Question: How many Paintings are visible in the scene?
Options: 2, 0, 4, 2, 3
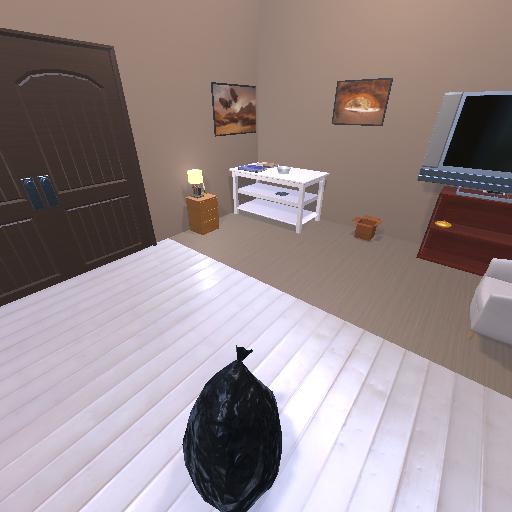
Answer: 2